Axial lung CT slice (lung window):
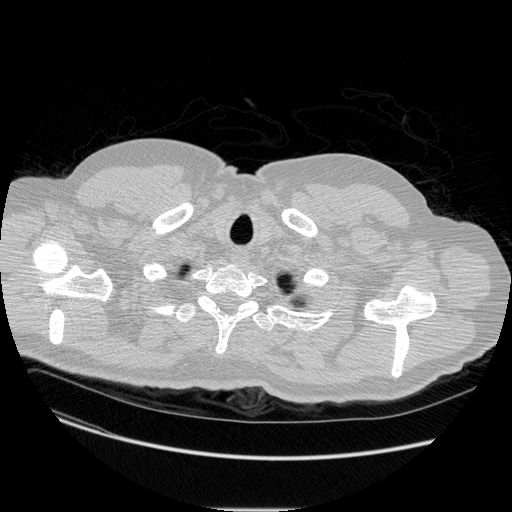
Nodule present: yes
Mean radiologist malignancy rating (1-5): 3